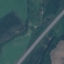
Land use / land cover: Highway